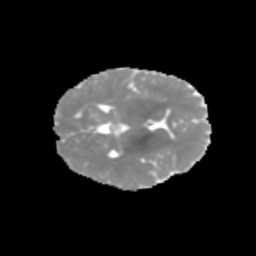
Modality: MD
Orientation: axial
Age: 6
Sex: female
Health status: healthy